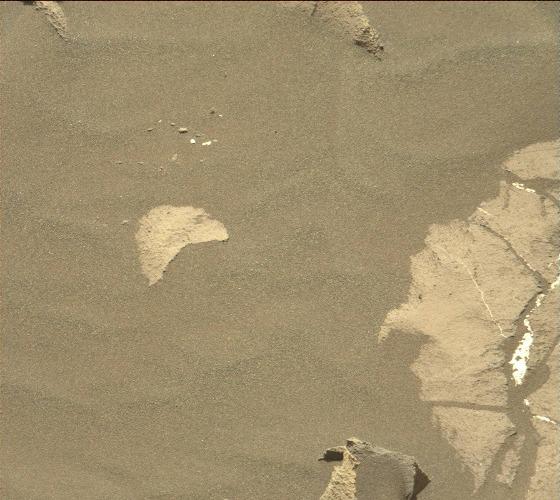
Terrain classes present: Bedrock, Gravel / Sand / Soil, Rock